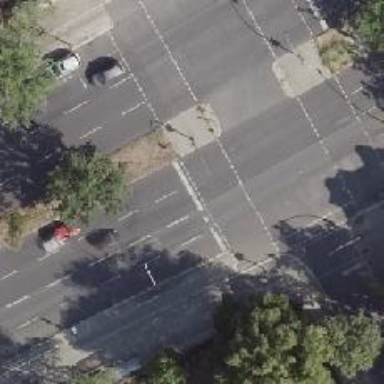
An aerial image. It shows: Road with traffic signals.